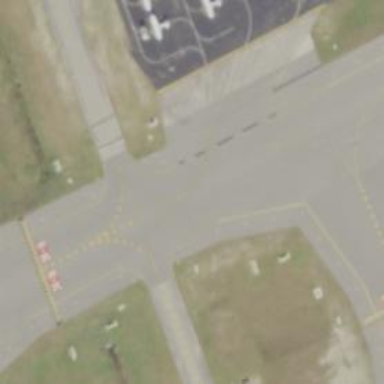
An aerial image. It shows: View of taxiway at the airport.